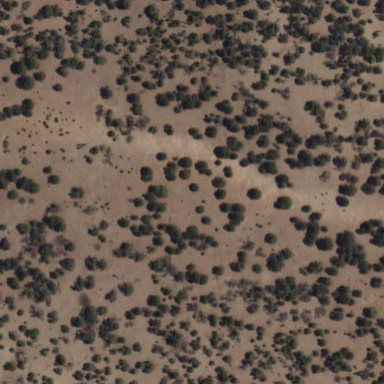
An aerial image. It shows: Area covered in scrub vegetation.